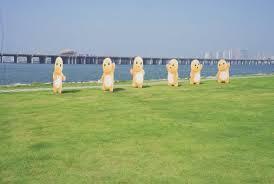
Label: nailong